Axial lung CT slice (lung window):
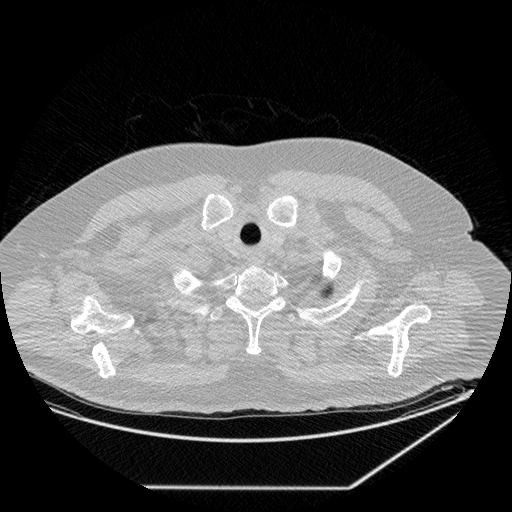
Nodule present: no